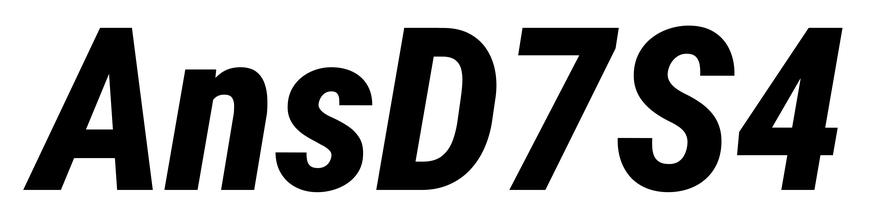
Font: Roboto-Italic_Condensed_ExtraBold_Italic